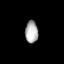
Tissue: lung
Cell type: Epithelial cells
Senescence score: 0.1417
Nuclear area (px): 282
Mean DAPI intensity: 171.879